Горение — экзотермическая химическая реакция (горючее + окислитель), сопровождающаяся положительным удельным тепловыделением. При определенных условиях она может быть самоподдерживающейся, в отличие от эндотермических (сопровождающихся поглощением теплоты) реакций. Например, при возникновении очага воспламенения в предварительно перемешанной газовой смеси горючего и окислителя может сформироваться волна горения. Детонацией называется режим горения, при котором по веществу распространяется ударная волна, инициирующая химические реакции горения, поддерживающих движение ударной волны. Фронтом пламени называется узкая реакционная зона распространяющегося пламени, в которой происходит горение. В рамках этой задачи вам предлагается изучить распространение ударных волн детонации в газе. Пусть газ движется по теплоизолированной прямолинейной трубе постоянного сечения. Газ можно разделить на две в области. В одной области газ неподвижен, его давление $p_0$, плотность $\rho_0$. В другой области все элементы газа движутся с одинаковой скоростью, давление газа $p_1$, плотность $\rho_1$. Скорость движения границы между этими областями $c$ назовем скоростью ударной волны. Ускорением свободного падения, а также теплопроводностью газа и его трением о стенки сосуда можно пренебречь.
Часть A. Ударная волна в газе (3.0 балла) Волна, при которой происходят резкие скачки давления и плотности вблизи волнового фронта, называется ударной. Рассмотрим одномерное течение идеального газа с показателем адиабаты $\gamma$. В данной части задачи вам предлагается проанализировать соотношения параметров $p_0$, $\rho_0$, $p_1$ и $\rho_1$ в ударной волне.
Запишите систему законов сохранения массы и импульса для объема газа, переходящего через волновой фронт ударной волны. Определите из неё скорость перемещения волнового фронта $c$. Поскольку в системе отсутствуют диссипации — энергия в ней также сохраняется.
Запишите закон сохранения энергии для элемента объема газа, переходящего через волновой фронт. Получите из него дополнительное уравнение, связывающее параметры $p_0$, $\rho_0$, $p_1$, $\rho_1$, скорость перемещения волнового фронта $c$ и показатель адиабаты $\gamma$.
Комбинируя результаты, полученные в пунктах и и и , выразите отношение давлений $p_1/p_0$ через показатель адиабаты $\gamma$ и коэффициент уплотнения $k=\rho_1/\rho_0$. Это соотношение называется уравнением адиабаты для ударной волны.
Часть B. Распространение детонационной волны горения (4.0 балла) При нагревании в некоторых газах начинается химическая реакция и они воспламеняются. Тогда через газ может распространяться ударная волна, и горение происходит в очень тонком слое вблизи волнового фронта. В этой части задачи будем рассматривать детонационную волну. Основное отличие данной части задачи от части состоит в том, что при вступлении массы $\Delta{m}_0$ в движение системы (когда эта масса переходит через волновой фронт) происходит химическая реакция и выделяется тепло $\Delta{Q}=q\Delta{m}_0$, где $q$ — известная величина, называющаяся удельным тепловым эффектом химической реакции.  Поскольку при химической реакции состав вещества изменяется — изменяется и показатель адиабаты $\gamma$. Обозначим за $\gamma_0$ и $\gamma_1$ показатели адиабаты неподвижного газа и газа после прохождения фронта волны соответственно.
Определите максимально возможное значение коэффициента уплотнения $k_{max}$. Ответ выразите через $\gamma$. Рассчитайте ответ для идеального двухатомного газа.
Запишите закон сохранения энергии для детонационной волны. Получите из него уравнение, связывающее параметры $p_0$, $\rho_0$, $p_1$, $\rho_1$, скорость перемещения волнового фронта $c$, удельный тепловой эффект реакции $q$, а также показатели адиабаты $\gamma_0$ и $\gamma_1$. Введём величину удельного объёма $v=1/\rho$ для каждого состояния: $$v_0=\cfrac{1}{\rho_0},\qquad v_1=\cfrac{1}{\rho_1}. $$ Обозначим зависимость $p_1(\rho_1)$, полученную при фиксированном значении скорости перемещения волнового фронта $c$ из комбинаций закона сохранения массы с законом сохранения импульса за $p_1(\rho_1)_\text{имп}$. Зависимость $p_1(\rho_1)$, полученную из комбинаций законов сохранения массы, импульса и энергии обозначим за $p_1(\rho_1)_\text{дет}$. Далее работайте в приближении сильной детонационной волны, т.е волны, удовлетворяющей условиям: $$p_0\ll{p_1},\qquad \cfrac{p_0}{\rho_0}\ll{q}. $$
Явную зависимость $p_1(v_1)_\text{дет}$ для сильной детонационной волны можно представить в виде: $$p_1=\cfrac{q}{v_0}\cdot A $$p_1=\cfrac{q}{v_0}\cdot A $$p_1=\cfrac{q}{v_0}\cdot A $$ $$p_1=\cfrac{q}{v_0}\cdot A $$ $$p_1=\cfrac{q}{v_0}\cdot A $$ Определите $A$. Ответ выразите через $\gamma_1$ и отношение $v_1/v_0$. Это соотношение называется уравнением детонационной адиабаты.
На одном графике качественно изобразите зависимость $p_1(v_1)_\text{дет}$, а также зависимость $p_1(v_1)_\text{имп}$ при различных значениях скорости перемещения волнового фронта $c$. При исследовании детонационных процессов Чепмен и Жуге выдвинули гипотезу, что детонационная волна горения распространяется с минимально возможной скоростью, при которой уравнение $p_1(v_1)_\text{имп}=p_1(v_1)_\text{дет}$ имеет единственное решение, называемое точкой Чепмена-Жуге. Данное утверждение позднее было доказано Зельдовичем и Дерингом.
Определите параметры $p_1$ и $v_1$ точки Чепмена-Жуге. Выразите ответ через $v_0$, $\gamma_1$, $q$.
Определите скорость перемещения волнового фронта $c$. Ответ выразите через $q$ и $\gamma_1$.
Часть C. Световая детонация (3.0 балла) Под действием сильного электрического поля воздух ионизируется и превращается в плазму. Достаточно сильное поле можно получить, сфокусировав лазерное излучение. Плазма в свою очередь содержит большое число свободных зарядов и хорошо поглощает электромагнитные волны, что приводит к дальнейшему нагреванию плазмы и распространению ударной волны. По одну сторону фронта волны находится плазма, по другую - воздух. На границе воздуха и плазмы происходит поглощение лазерного излучения, и его энергия передается плазме. Избыточное давление нагретого воздуха создает ударную волну, распространяющуюся навстречу лазерному излучению. Это явление называется светоденотационной волной. Рамсден и Савич предложили описывать такую волну как детонационную волну, в которой аналогом удельного теплового эффекта реакции $q$ служит величина $$ q_{\text{св}} =\frac{I_0}{\rho_0 c}, $$ где $I_0$ — интенсивность излучения. В одном из первых экспериментах, в которых наблюдалась светодетонационная волна, использовался лазер мощностью $P = 30 ~\text{МВт}$, излучение которого с помощью линзы фокусировалось в кружок радиуса $r \approx 10^{-2}~ \text{см}$, создавая интесивность $$ I \approx \frac{P}{\pi r^2}. $$ Электрическое поле вблизи фокуса линзы значительно больше поля $E_\text{проб}=30~\text{кВ}/\text{см}$, вызывающего пробой воздуха, поэтому его достаточно для формирования светодетонационной волны.
Рассчитайте скорость перемещения волнового фронта при детонационной волне в смеси кислорода и водорода, если при его нагревании до высоких температур происходит следующая химическая реакция: $$ $$ $$ 2\mathrm{H}_2+ \mathrm{O} _2 = \mathrm{H}_2 \mathrm{O} + \mathrm{H}^{+} + \mathrm{HO}^{-}. $$ Реальный процесс горения водорода представляет собой совокупность реакций, в которых взаимодействуют атомы кислорода и водорода, поэтому в числе продуктов реакции нужно учитывать ионы $\mathrm{H}^{+}$ и $\mathrm{HO}^{-}$ (этот ион можно считать двухатомной молекулой). В смеси на 2 моля водорода приходится моль кислорода в соответствии с уравнением реакции. Для этой реакции считайте, что $q \approx 15~\text{МДж}/\text{кг}$ на каждый килограмм израсходованного водорода. $$ 2\mathrm{H}_2+ \mathrm{O} _2 = \mathrm{H}_2 \mathrm{O} + \mathrm{H}^{+} + \mathrm{HO}^{-}. $$ Реальный процесс горения водорода представляет собой совокупность реакций, в которых взаимодействуют атомы кислорода и водорода, поэтому в числе продуктов реакции нужно учитывать ионы $\mathrm{H}^{+}$ и $\mathrm{HO}^{-}$ (этот ион можно считать двухатомной молекулой). В смеси на 2 моля водорода приходится моль кислорода в соответствии с уравнением реакции. Для этой реакции считайте, что $q \approx 15~\text{МДж}/\text{кг}$ на каждый килограмм израсходованного водорода. $$ 2\mathrm{H}_2+ \mathrm{O} _2 = \mathrm{H}_2 \mathrm{O} + \mathrm{H}^{+} + \mathrm{HO}^{-}. $$ Реальный процесс горения водорода представляет собой совокупность реакций, в которых взаимодействуют атомы кислорода и водорода, поэтому в числе продуктов реакции нужно учитывать ионы $\mathrm{H}^{+}$ и $\mathrm{HO}^{-}$ (этот ион можно считать двухатомной молекулой). В смеси на 2 моля водорода приходится моль кислорода в соответствии с уравнением реакции. Для этой реакции считайте, что $q \approx 15~\text{МДж}/\text{кг}$ на каждый килограмм израсходованного водорода. $$ 2\mathrm{H}_2+ \mathrm{O} _2 = \mathrm{H}_2 \mathrm{O} + \mathrm{H}^{+} + \mathrm{HO}^{-}. $$ Реальный процесс горения водорода представляет собой совокупность реакций, в которых взаимодействуют атомы кислорода и водорода, поэтому в числе продуктов реакции нужно учитывать ионы $\mathrm{H}^{+}$ и $\mathrm{HO}^{-}$ (этот ион можно считать двухатомной молекулой). В смеси на 2 моля водорода приходится моль кислорода в соответствии с уравнением реакции. Для этой реакции считайте, что $q \approx 15~\text{МДж}/\text{кг}$ на каждый килограмм израсходованного водорода. $$ 2\mathrm{H}_2+ \mathrm{O} _2 = \mathrm{H}_2 \mathrm{O} + \mathrm{H}^{+} + \mathrm{HO}^{-}. $$ Реальный процесс горения водорода представляет собой совокупность реакций, в которых взаимодействуют атомы кислорода и водорода, поэтому в числе продуктов реакции нужно учитывать ионы $\mathrm{H}^{+}$ и $\mathrm{HO}^{-}$ (этот ион можно считать двухатомной молекулой). В смеси на 2 моля водорода приходится моль кислорода в соответствии с уравнением реакции. Для этой реакции считайте, что $q \approx 15~\text{МДж}/\text{кг}$ на каждый килограмм израсходованного водорода. $$ 2\mathrm{H}_2+ \mathrm{O} _2 = \mathrm{H}_2 \mathrm{O} + \mathrm{H}^{+} + \mathrm{HO}^{-}. $$ Реальный процесс горения водорода представляет собой совокупность реакций, в которых взаимодействуют атомы кислорода и водорода, поэтому в числе продуктов реакции нужно учитывать ионы $\mathrm{H}^{+}$ и $\mathrm{HO}^{-}$ (этот ион можно считать двухатомной молекулой). В смеси на 2 моля водорода приходится моль кислорода в соответствии с уравнением реакции. Для этой реакции считайте, что $q \approx 15~\text{МДж}/\text{кг}$ на каждый килограмм израсходованного водорода. $$ 2\mathrm{H}_2+ \mathrm{O} _2 = \mathrm{H}_2 \mathrm{O} + \mathrm{H}^{+} + \mathrm{HO}^{-}. $$ Реальный процесс горения водорода представляет собой совокупность реакций, в которых взаимодействуют атомы кислорода и водорода, поэтому в числе продуктов реакции нужно учитывать ионы $\mathrm{H}^{+}$ и $\mathrm{HO}^{-}$ (этот ион можно считать двухатомной молекулой). В смеси на 2 моля водорода приходится моль кислорода в соответствии с уравнением реакции. Для этой реакции считайте, что $q \approx 15~\text{МДж}/\text{кг}$ на каждый килограмм израсходованного водорода.
Получите уравнение светодетонационной адиабаты, аналогичное пункту , то есть найдите давление $p_1$ в плазме после прохождения волнового фронта. Выразите ответ через $v_0$, $v_1$, $\gamma_1$, $I_0$.
Определите параметры ($p_1$ и $v_1$) точки Чемпена-Жуге для светодетонационной адиабаты. Ответ выразите через $v_0$, $\gamma_1$, $I_0$.
Определите скорость перемещения волнового фронта $c$ светодетонационной волны. Выразите ответ через $\gamma_1$, $I_0$, $\rho_0$. Рассчитайте ее численное значение.
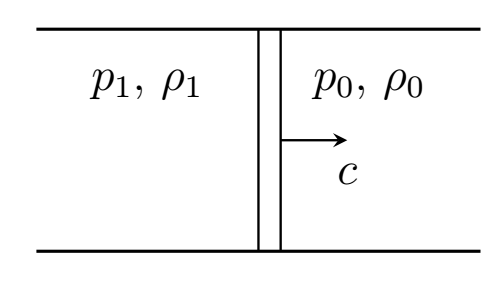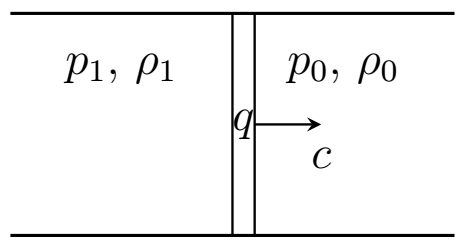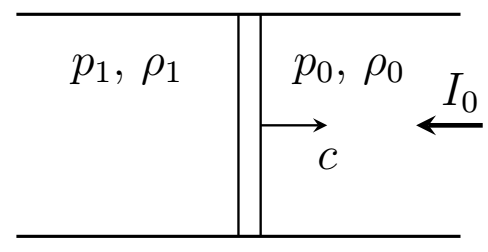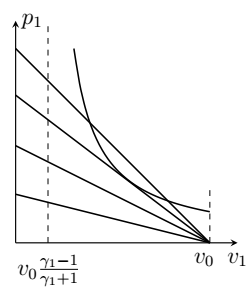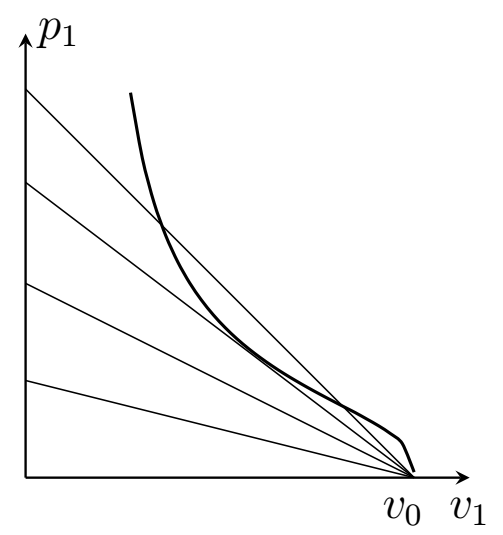
Запишите систему законов сохранения массы и импульса для объема газа, переходящего через волновой фронт ударной волны. Определите из неё скорость перемещения волнового фронта $c$.
Решение: Перейдем в систему отсчета, которая движется со скоростью волнового фронта ударной волны $c$. В этой СО газ с давлением $p_0$ и плотностью $\rho_0$ налетает на неподвижный фронт, а после фронта движется с некоторой скоростью $u$. Во всей задаче будем пользоваться этой системой отсчета. За время $dt$ через единицу площади потока проходит масса $\rho_0 c dt$, а выходит масса $\rho_1 u dt$, поэтому закон сохранения массы$$\rho_0 c = \rho_1 u.$$Импульс можно получить, домножив массу на соответствующую скорость. При этом импульс газа изменяется при прохождении волнового фронта за счет разности давлений на величину $(p_0 - p_1) dt$, поэтому$$(\rho_1 u^2 - \rho_0 c^2 )dt = (p_0 - p_1 )dt, $$и окончательно$$p_0 + \rho_0 c^2 = p_1 + \rho_1 u^2.$$Исключим скорость $u$ с помощью закона сохранения массы:$$u = c \frac{\rho_0}{\rho_1}$$и получим$$p_0 + \rho_0 c^2 = p_1 + \frac{\rho_0^2}{\rho_1} c^2, $$откуда скорость волны$$c = \sqrt{\frac{p_1 - p_0}{\rho_1 - \rho_0} \frac{\rho_1}{\rho_0}}.$$
Ответ: $$\rho_0 c = \rho_1 u, \quadp_0 + \rho_0 c^2 = p_1 + \frac{\rho_0^2}{\rho_1} c^2, \quadc = \sqrt{\frac{p_1 - p_0}{\rho_1 - \rho_0} \frac{\rho_1}{\rho_0}}.$$

Запишите закон сохранения энергии для элемента объема газа, переходящего через волновой фронт. Получите из него дополнительное уравнение, связывающее параметры $p_0$, $\rho_0$, $p_1$, $\rho_1$, скорость перемещения волнового фронта $c$ и показатель адиабаты $\gamma$.
Решение: Рассмотрим массу $dm$ газа, пересекающую границу. Его кинетическая энергия изменяется на $$\Delta E_{\text{к}} = \left( \frac{u^2}{2} -\frac{c^2}{2}\right) dm,$$внутренняя энергия на $$\Delta U = C_V \frac{dm}{\mu} (T_1 - T_0 )= C_V \frac{dm}{R} \left( \frac{p_1}{\rho_1} - \frac{p_0}{\rho_0}\right).$$Здесь $C_V$ — молярная теплоемкость газа при постоянном объеме, а температура выражена через давление с помощью уравнения состояния идеального газа.Над газом совершена работа$$A =p_0 \frac{dm}{\rho_0} -p_1 \frac{dm}{\rho_1}.$$Поэтому закон сохранения энергии\begin{align*}A &= \Delta E_{\text{к}} + \Delta U, \\p_0 \frac{dm}{\rho_0} -p_1 \frac{dm}{\rho_1}& = \left( \frac{u^2}{2} -\frac{c^2}{2}\right) dm + C_V \frac{dm}{R} \left( \frac{p_1}{\rho_1} - \frac{p_0}{\rho_0}\right).\end{align*}Сократим на массу и перенесем все слагаемые, относящиеся к газу до прохождения волнового фронта в одну сторону:$$\frac{p_0}{\rho_0} + \frac{C_V}{R} \frac{p_0}{\rho_0} + \frac{c^2}{2}= \frac{p_1}{\rho_1} + \frac{C_V}{R} \frac{p_1}{\rho_1} + \frac{u^2}{2}.$$Это соотношение — уравнение Бернулли, в котором внутренняя энергия газа выражена через давление и плотность.Заметим, что $$\frac{C_V}{R} + 1 = \frac{C_P}{R} = \frac{C_P}{C_P-C_V} = \frac{\gamma}{\gamma - 1},$$а также подставим выражение для скорости $u$ через скорость волнового фронта $c$ и получим
Ответ: $$\frac{\gamma}{\gamma - 1} \frac{p_0}{\rho_0} + \frac{c^2}{2} = \frac{\gamma}{\gamma - 1} \frac{p_1}{\rho_1} + \frac{\rho_0^2}{\rho_1^2}\frac{c^2}{2} $$

Комбинируя результаты, полученные в пунктах A1 и A2 , выразите отношение давлений $p_1/p_0$ через показатель адиабаты $\gamma$ и коэффициент уплотнения $k=\rho_1/\rho_0$. Это соотношение называется уравнением адиабаты для ударной волны.
Решение: Подставим в соотношение из предыдущего пункта выражение для скорости волнового фронта:$$\frac{\gamma}{\gamma - 1}\left( \frac{p_1}{\rho_1}- \frac{p_0}{\rho_0}\right) = \frac{1}{2}\left(1-\frac{\rho_0^2}{\rho_1^2} \right) \frac{p_1- p_0}{\rho_1 - \rho_0}\frac{\rho_1}{\rho_0}.$$Упростим правую часть$$\frac{\gamma}{\gamma - 1}\left( \frac{p_1}{\rho_1}- \frac{p_0}{\rho_0}\right) = \frac{\rho_1 + \rho_0}{2\rho_0 \rho_1} (p_1 - p_0) ,$$сгруппируем слагаемые с $p_0$ и с $p_1$:$$p_1\left(\frac{\gamma}{\gamma - 1} \frac{1}{\rho_1} -\frac{\rho_1 + \rho_0}{2 \rho_0 \rho_1} \right) = p_0\left(\frac{\gamma}{\gamma - 1} \frac{1}{\rho_0} - \frac{\rho_1 + \rho_0}{2 \rho_0 \rho_1} \right),$$откуда требуемое отношение$$\frac{p_1}{p_0}= \frac{\frac{\gamma}{\gamma - 1} \rho_1 - \frac{1}{2}(\rho_0 + \rho_1)}{\frac{\gamma}{\gamma - 1} \rho_0 - \frac{1}{2}(\rho_0 + \rho_1)} = \frac{2 \gamma k - (\gamma -1) (1 + k)}{2 \gamma - (\gamma - 1)(1 + k) }.$$
Ответ: $$\frac{p_1}{p_0} = \frac{(\gamma + 1)k - (\gamma -1)}{\gamma + 1 - (\gamma - 1)k }.$$

Определите максимально возможное значение коэффициента уплотнения $k_{max}$. Ответ выразите через $\gamma$. Рассчитайте ответ для идеального двухатомного газа.
Решение: Из формулы для предыдущего пункта видим, что давление $p_1$ обращается в бесконечность при $k = \dfrac{\gamma + 1}{\gamma -1}$. Это и есть максимальное значение $k$. Для двухатомного газа $\gamma = 7/5$, $k_{max} = 6$.
Ответ: $$k_{max} = \frac{\gamma + 1}{\gamma -1} = 6.$$

Запишите закон сохранения энергии для детонационной волны. Получите из него уравнение, связывающее параметры $p_0$, $\rho_0$, $p_1$, $\rho_1$, скорость перемещения волнового фронта $c$, удельный тепловой эффект реакции $q$, а также показатели адиабаты $\gamma_0$ и $\gamma_1$.
Решение: Закон сохранения энергии аналогичен пункту $\mathrm{B3}$, но к работе сил давления нужно добавить выделившееся тепло $q dm$ и учесть, что молярные теплоемкости исходного газа и продуктов реакции отличаются : $$p_0 \frac{dm}{\rho_0} -p_1 \frac{dm}{\rho_1} + q dm = \left( \frac{u^2}{2} -\frac{c^2}{2}\right) dm + C_{V1} \frac{dm}{R} \frac{p_1}{\rho_1} - C_{V0} \frac{dm}{R} \frac{p_0}{\rho_0}.$$Выразим теплоемкости газов через показатели адиабаты, скорость газа $u$ через скорость волнового фронта и перегруппируем слагаемые аналогично части A:
Ответ: $$\frac{\gamma_0}{\gamma_0 - 1} \frac{p_0}{\rho_0} + \frac{c^2}{2} + q = \frac{\gamma_1}{\gamma_1 -1} \frac{p_1}{\rho_1} + \frac{c^2}{2} \frac{\rho_0^2}{\rho_1^2}.$$

Явную зависимость $p_1(v_1)_\text{дет}$ для сильной детонационной волны можно представить в виде:  $$p_1=\cfrac{q}{v_0}\cdot A  $$  Определите $A$. Ответ выразите через $\gamma_1$ и отношение $v_1/v_0$.  Это соотношение называется уравнением детонационной адиабаты.
Решение: В приближении сильной волны скорость волнового фронта$$c^2 = \frac{p_1}{\rho_1 - \rho_0} \frac{\rho_1}{\rho_0} = p_1 \frac{v_0^2}{v_0 - v_1}.$$Подставим его в закон сохранения энергии, пренебрежем при этом слагаемым $\frac{p_0}{\rho_0}$:$$q + p_1 \frac{v_0^2}{2(v_0 - v_1)} = \frac{\gamma_1}{\gamma_1 -1}p_1 v_1 + \frac{v_1^2 }{v_0^2} p_1 \frac{v_0^2}{2(v_0 - v_1)} .$$Отсюда$$p_1 \left( \frac{\gamma_1}{\gamma_1 -1} v_1 + \frac{v_1^2 - v_0^2}{2 (v_0 - v_1)}\right) = q,$$$$p_1 = \frac{q}{\frac{\gamma_1}{\gamma_1 -1} v_1 - \frac{1}{2} (v_0 + v_1)} = \frac{q}{v_0} \frac{2}{\frac{\gamma_1 + 1}{\gamma_1 -1} \frac{v_1}{v_0} - 1}$$
Ответ: $$A = \frac{2}{\frac{\gamma_1 + 1}{\gamma_1 -1} \frac{v_1}{v_0} - 1}.$$

На одном графике качественно изобразите зависимость $p_1(v_1)_\text{дет}$, а также  зависимость $p_1(v_1)_\text{имп}$ при различных значениях скорости перемещения волнового фронта $c$.
Решение: График зависимости $p_1(v_1)_{\text{дет}}$ — гипербола, асимптота которой находится при $v_1 = v_0 \dfrac{\gamma_1 -1}{\gamma_1 + 1}$. Зависимость давления от удельного объема, выраженная через скорость звука, имеет вид$$p_1(v_1)_{\text{имп}} = \frac{c^2}{v_0} \left( 1 - \frac{v_1}{v_0}\right),$$ее график - линейная функция, обращающаяся в 0 при $v_1 = v_0$.

Определите параметры $p_1$ и $v_1$ точки Чепмена-Жуге. Выразите ответ через $v_0$, $\gamma_1$, $q$.
Решение: Приравняем выражения для давления через скорость волны и из уравнения ударной адиабаты. $$\frac{c^2}{v_0} \left( 1 - \frac{v_1}{v_0}\right)= \frac{2q}{v_0} \frac{1}{\frac{\gamma_1 +1}{\gamma_1 - 1} \frac{v_1}{v_0} - 1},$$получим квадратное уравнение на отношение $v_1/v_0$:$$\left(1- \frac{v_1}{v_0} \right)\left( \frac{\gamma_1 +1}{\gamma_1 - 1} \frac{v_1}{v_0} - 1\right) = \frac{2q}{c^2}.$$Это уравнение будет иметь единственное решение, если правая часть равна максимальному значению квадратичной функции в левой части. Это максимальное значение достигается при $$\frac{v_1}{v_0} = \frac{\gamma_1}{\gamma_1 + 1},$$соответствующее значение равно$$\frac{2q}{c^2} = \frac{1}{\gamma_1^2 -1},$$откуда скорость волны $$c = \sqrt{2q (\gamma_1^2 -1)}$$и давление $$p_1 = \frac{c^2}{v_0}\left( 1 - \frac{v_1}{v_0}\right) = \frac{2q (\gamma_1^2-1)}{v_0} \frac{1}{\gamma_1 + 1} = \frac{2q}{v_0} (\gamma_1 -1).$$ Второе решение. Уравнение будет иметь единственное решение, если кривые зависимости $p_1(v_1)$ будут касаться друг друга. Приравняем выражения для давлений и их производных по $v_1$: \begin{align*}&\frac{c^2}{v_0} \left( 1 - \frac{v_1}{v_0}\right)= \frac{2q}{v_0} \frac{1}{\frac{\gamma_1 +1}{\gamma_1 - 1} \frac{v_1}{v_0} - 1},\\&\frac{c^2}{v_0^2} = \frac{2q}{v_0^2} \frac{\gamma_1 +1}{\gamma_1 -1}\frac{1}{\left(\frac{\gamma_1 +1}{\gamma_1 - 1} \frac{v_1}{v_0} - 1\right)^2}.\end{align*}Выразим скорость волны из второго уравнения и подставим в первое:$$c^2 = 2q \frac{\gamma_1 +1}{\gamma_1 -1}\frac{1}{\left(\frac{\gamma_1 +1}{\gamma_1 - 1} \frac{v_1}{v_0} - 1\right)^2},$$$$\frac{\gamma_1 +1}{\gamma_1 -1}\frac{1 - \frac{v_1}{v_0}}{\left(\frac{\gamma_1 +1}{\gamma_1 - 1} \frac{v_1}{v_0} - 1\right)^2} = \frac{1}{\frac{\gamma_1 +1}{\gamma_1 - 1} \frac{v_1}{v_0} - 1},$$отсюда получаем уравнение на отношение $v_1/ v_0$:$$\frac{\gamma_1 +1}{\gamma_1 -1}\left(1 - \frac{v_1}{v_0} \right) = \frac{\gamma_1 +1}{\gamma_1 - 1} \frac{v_1}{v_0} - 1,$$из которого находим$$v_1 = v_0 \frac{\gamma_1}{\gamma_1 + 1}.$$Подставляя это значение в выражение для $c^2$, получаем ответы для $c$ и затем $p_1$.
Ответ: $$v_1 = \frac{\gamma_1}{\gamma_1 + 1} v_0, \quad p_1 =\frac{2q}{v_0} (\gamma_1 -1).$$

Определите скорость перемещения волнового фронта $c$. Ответ выразите через $q$ и $\gamma_1$.
Ответ: $$c = \sqrt{2q (\gamma_1^2 -1)}.$$

Рассчитайте скорость перемещения волнового фронта при детонационной волне в смеси кислорода и водорода, если при его нагревании до высоких температур происходит следующая химическая реакция:  $$  2\mathrm{H}_2+ \mathrm{O} _2 = \mathrm{H}_2 \mathrm{O} + \mathrm{H}^{+} + \mathrm{HO}^{-}.  $$  Реальный процесс горения водорода представляет собой совокупность реакций, в которых взаимодействуют атомы кислорода и водорода, поэтому в числе продуктов реакции нужно учитывать ионы $\mathrm{H}^{+}$ и $\mathrm{HO}^{-}$ (этот ион можно считать двухатомной молекулой). В смеси на 2 моля водорода приходится моль кислорода в соответствии с уравнением реакции. Для этой реакции считайте, что $q \approx 15~\text{МДж}/\text{кг}$ на каждый килограмм израсходованного водорода.
Решение: Продукты реакции представляют собой смесь одноатомного, двухатомного и многоатомного газов в равных пропорциях (по количеству вещества), поэтому показатель адиабаты (индексы 1,2,3 отмечают величины, относящиеся к одноатомному, двухатомному и многоатомному газу соответственно)$$\gamma_1 = \frac{C_{P1} + C_{P2} + C_{P3}}{C_{V1} + C_{V2} + C_{V3}} = \frac{10}{7}.$$Тогда скорость волны можно рассчитать по формуле из предыдущего пункта. При этом нужно учесть, что приведено количество тепла, приходящееся на единицу массы водорода. Согласно уравнению реакции, на 1 кг водорода приходится 8 кг кислорода, поэтому нужно использовать значение $q$ в 9 раз меньше.
Ответ: $$c = \sqrt{2 q (\gamma_1^2 - 1)} \approx 1.86 \cdot 10^{3}~\frac{\text{ м}}{\text{с}}.$$

Получите уравнение светодетонационной адиабаты, аналогичное пункту B2 , то есть найдите давление $p_1$ в плазме после прохождения волнового фронта. Выразите ответ через $v_0$, $v_1$, $\gamma_1$, $I_0$.
Решение: Запишем закон сохранения энергии из пункта $\mathrm{B2}$, заменив в нем $q = I_0 v_0/c$, выразив скорость волны $c$ через давление и удельные объемы: $$I_0 v_0 \frac{\sqrt{1- v_1/v_0}}{\sqrt{p_1 v_0}}+ p_1 \frac{v_0^2}{2(v_0 - v_1)} = \frac{\gamma_1}{\gamma_1 -1}p_1 v_1 + \frac{v_1^2 }{v_0^2} p_1 \frac{v_0^2}{2(v_0 - v_1)} .$$Преобразуем это уравнение$$I_0 \frac{\sqrt{v_0 -v_1}}{\sqrt{p_1}} =\frac{ p_1 v_0}{2} \left( \frac{\gamma_1 +1}{\gamma_1 - 1} \frac{v_1}{v_0} - 1\right) ,$$откуда получим
Ответ: $$p_1 =\left( \frac{2I_0 \sqrt{v_0 -v_1}}{\frac{\gamma_1 +1}{\gamma_1 - 1} v_1 - v_0} \right)^{2/3}.$$

Определите параметры ($p_1$ и $v_1$) точки Чемпена-Жуге для светодетонационной адиабаты. Ответ выразите через $v_0$, $\gamma_1$, $I_0$.
Решение: Снова запишем равенство давлений, полученных из формулы для светодетонационной адиабаты и из скорости движения волны:$$\left( \frac{2I_0 \sqrt{v_0 -v_1}}{\frac{\gamma_1 +1}{\gamma_1 - 1} v_1 - v_0} \right)^{2/3} = \frac{c^2}{v_0} \left(1 - \frac{v_1}{v_0} \right). $$Преобразуем это уравнение:$$ \left(1 - \frac{v_1}{v_0} \right)^{2/3} \left( \frac{\gamma_1 +1}{\gamma_1 - 1} v_1 - v_0 \right)^{2/3} =\frac{ (2 I_0 v_0)^{2/3} }{c^2}.$$Возводя уравнение в степень $3/2$, снова получим квадратное уравнение на $v_1/v_0$:$$\left(1- \frac{v_1}{v_0} \right)\left( \frac{\gamma_1 +1}{\gamma_1 - 1} \frac{v_1}{v_0} - 1\right) = \frac{2I_0 v_0}{c^3}.$$Левая часть такая же, как и в случае ударной волны, поэтому максимум достигается при $$v_1 = \frac{\gamma_1}{\gamma_1 + 1} v_0,$$а скорость волны можно найти из соотношения$$\frac{2 I_0 v_0}{c^3} = \frac{1}{\gamma_1^2 -1}, \quad c = \left(2 I_0 v_0 (\gamma_1^2 -1) \right)^{1/3}.$$Тогда давление$$p_1 = \frac{\left(2 I_0 v_0 (\gamma_1^2 -1) \right)^{2/3}}{v_0} \frac{1}{\gamma_1+ 1} = \left( \frac{4 I_0^2}{v_0}\frac{(\gamma_1 -1)^2}{\gamma_1 + 1}\right)^{1/3}.$$Для сравнения также построим на одном графике светодетонационную адиабату и зависимости $p_1(v_1) $ при постоянной скорости звука.
Ответ: $$v_1 = \frac{\gamma_1}{\gamma_1 + 1} v_0, \; p_1 = \left( \frac{4 I_0^2}{v_0}\frac{(\gamma_1 -1)^2}{\gamma_1 + 1}\right)^{1/3}.$$

Определите скорость перемещения волнового фронта $c$ светодетонационной волны. Выразите ответ через $\gamma_1$, $I_0$, $\rho_0$. Рассчитайте ее численное значение.
Решение: Воспользуемся формулой для скорости волнового фронта из предыдущего пункта, подставим в нее значение интенсивности $I_0 = P/\pi r^2 \sim 10^{15}~\text{Вт}/\text{м}^2$, и значение $v_0 = 1/\rho_0$.
Ответ: $$ c = \left(2 I_0 v_0 (\gamma_1^2 -1) \right)^{1/3} \approx 100 ~\frac{\text{км}}{\text{с}}$$
Темы:
T, Термодинамика, Движение газа, Сборы XY, Y, Ударная волна, 2023